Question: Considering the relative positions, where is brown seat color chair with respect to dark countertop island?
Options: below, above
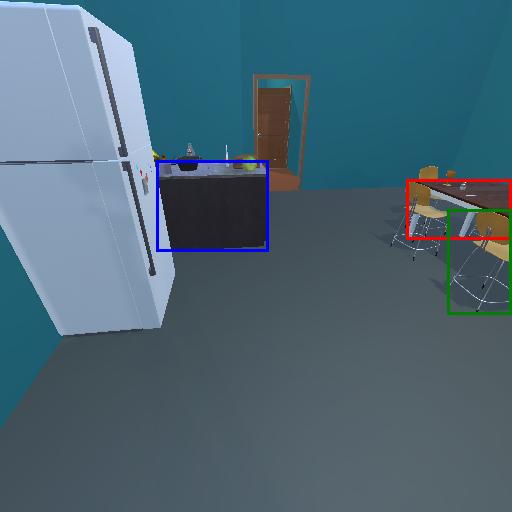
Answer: below